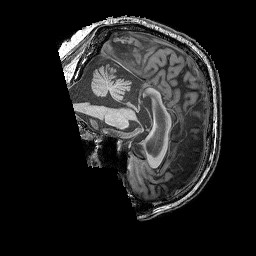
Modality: T1w
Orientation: sagittal
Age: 51
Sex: male
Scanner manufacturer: siemens
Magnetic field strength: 3 T
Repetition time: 2.25 s
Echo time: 0.00411 s